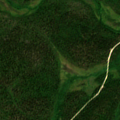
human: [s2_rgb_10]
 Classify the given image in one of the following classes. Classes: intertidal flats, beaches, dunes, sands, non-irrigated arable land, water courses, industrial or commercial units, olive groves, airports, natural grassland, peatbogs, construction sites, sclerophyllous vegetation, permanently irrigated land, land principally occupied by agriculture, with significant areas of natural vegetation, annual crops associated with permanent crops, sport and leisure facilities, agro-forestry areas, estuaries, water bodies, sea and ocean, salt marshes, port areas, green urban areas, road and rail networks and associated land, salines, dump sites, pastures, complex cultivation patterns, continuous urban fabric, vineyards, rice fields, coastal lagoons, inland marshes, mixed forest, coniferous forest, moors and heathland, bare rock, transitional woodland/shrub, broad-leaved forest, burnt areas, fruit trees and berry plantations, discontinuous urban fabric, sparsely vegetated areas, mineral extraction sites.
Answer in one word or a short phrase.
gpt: coniferous forest, peatbogs